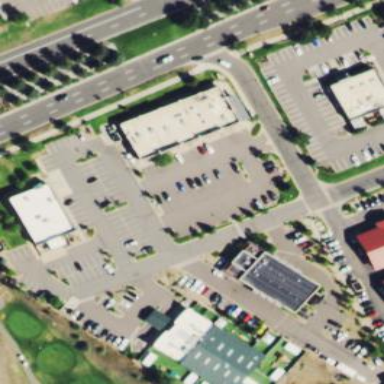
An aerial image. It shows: Parking area.